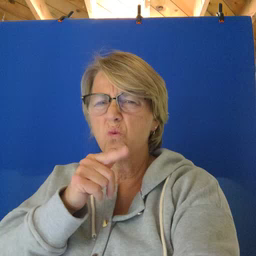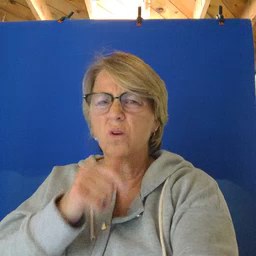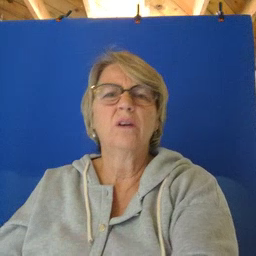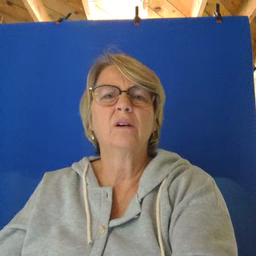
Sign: who